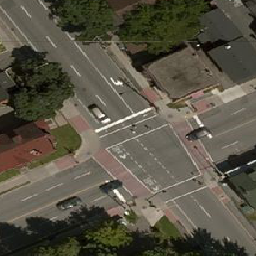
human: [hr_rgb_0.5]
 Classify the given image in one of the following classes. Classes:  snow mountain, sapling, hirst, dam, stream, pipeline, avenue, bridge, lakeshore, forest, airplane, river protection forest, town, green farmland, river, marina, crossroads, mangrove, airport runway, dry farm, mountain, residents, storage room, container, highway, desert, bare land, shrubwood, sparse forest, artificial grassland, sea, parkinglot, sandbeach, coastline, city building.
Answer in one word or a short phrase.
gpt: crossroads